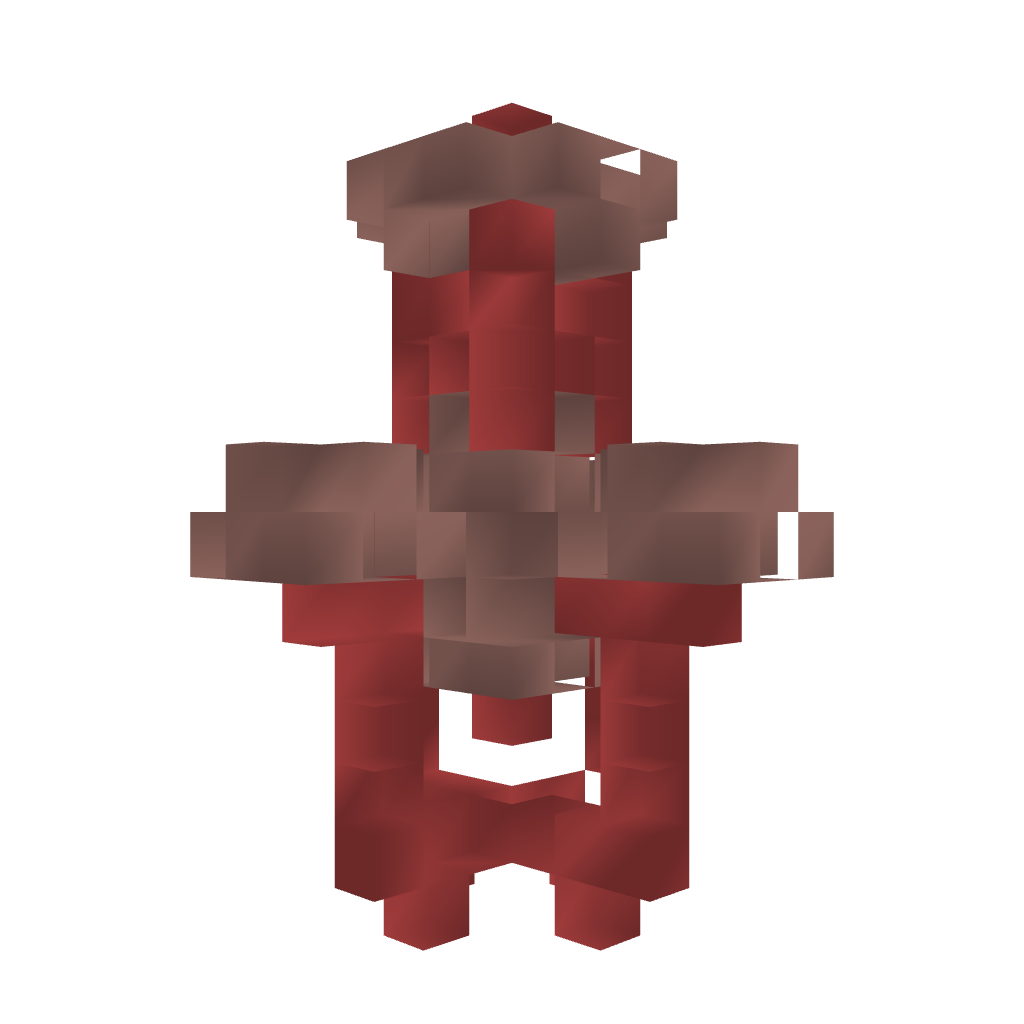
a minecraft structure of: Big Torch good quality